Question: Count the number of objects in the diagram.
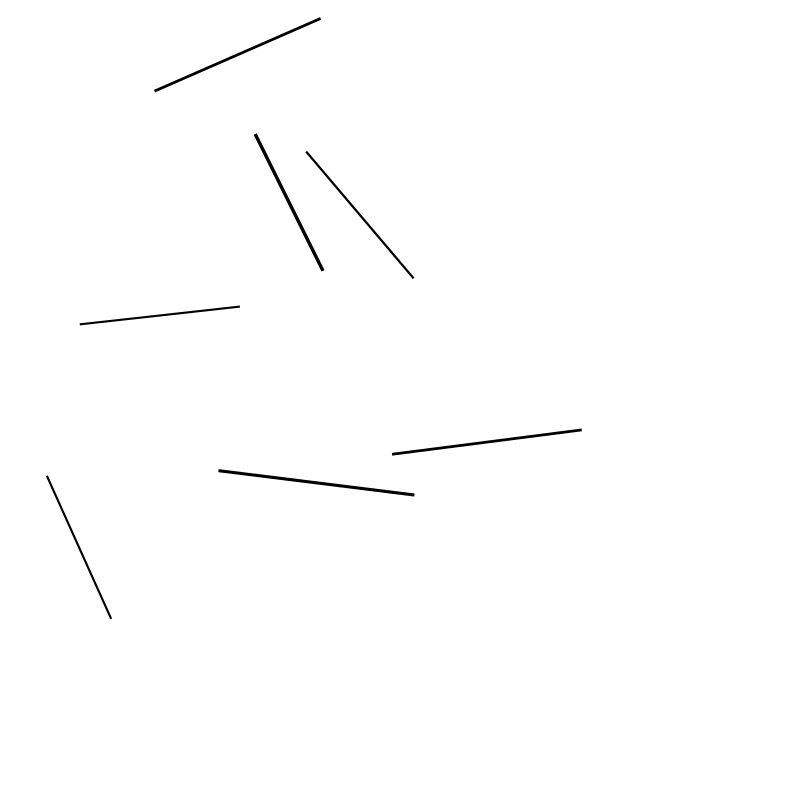
Answer: 7